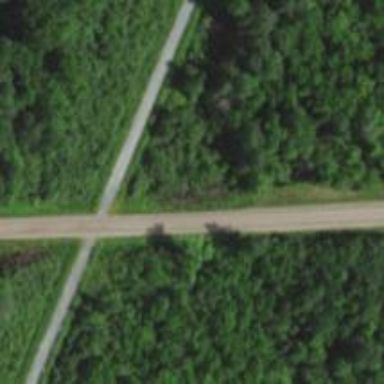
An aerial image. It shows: Unclassified road.